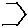
Label: hexagon